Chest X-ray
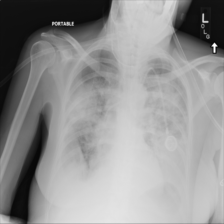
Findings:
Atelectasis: negative
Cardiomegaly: negative
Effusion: positive
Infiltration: negative
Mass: negative
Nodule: negative
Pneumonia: negative
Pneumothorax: negative
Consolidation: negative
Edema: positive
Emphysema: negative
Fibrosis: negative
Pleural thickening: negative
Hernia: negative